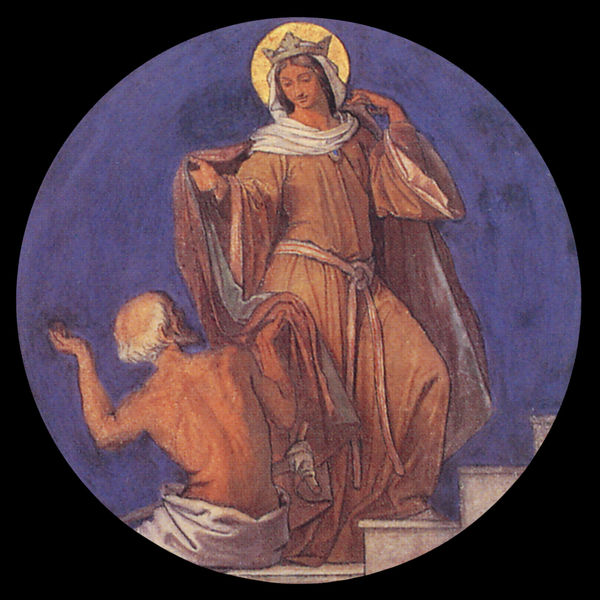
Titel: Fresken der Elisabethgalerie
Künstler: Moritz Schwind
Standort: Eisenach, Wartburg (EU - D - Thüringen)
Schlagwörter: blau, gemälde, mann, nackt, umhang, weiß, gelb, menschen, braun, frau, kleider, männer, rücken, gürtel, rot, tuch, alt, bart, barock, bibel, johannes, kleidung, gewand, gold, mantel, krone, renaissance, kreis, rund, engel, man, treppe, kaiser, könig, glatze, lendentuch, medaillon, heiligenschein, nimbus, jesus, hilfe, bettler, heiliger, königin, heilige, jünger, heilig, maria, anbetung, paradis, krücke, gnade, sankt martin, hyronimus, krückstock, ruch, unterwürfig